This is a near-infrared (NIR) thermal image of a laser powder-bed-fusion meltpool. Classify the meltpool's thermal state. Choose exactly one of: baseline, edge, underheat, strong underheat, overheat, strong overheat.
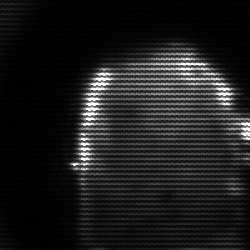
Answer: baseline